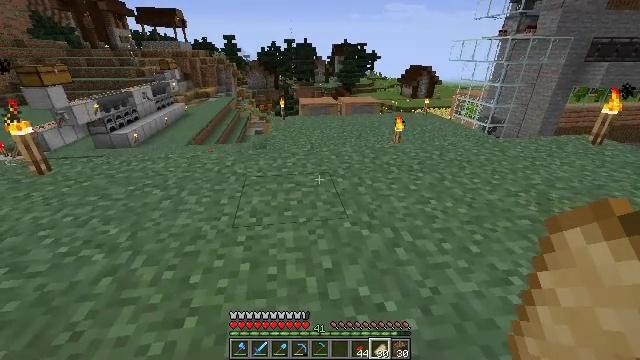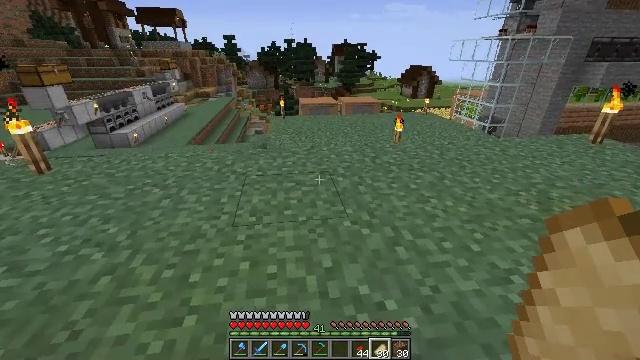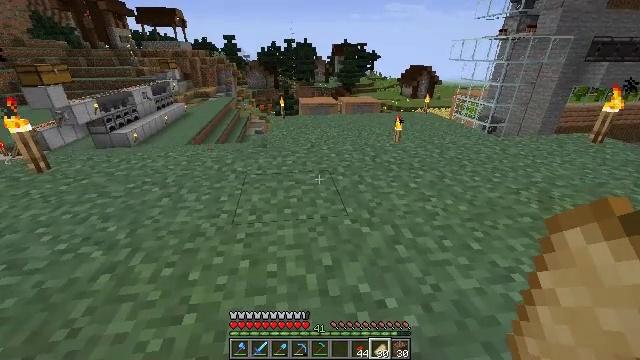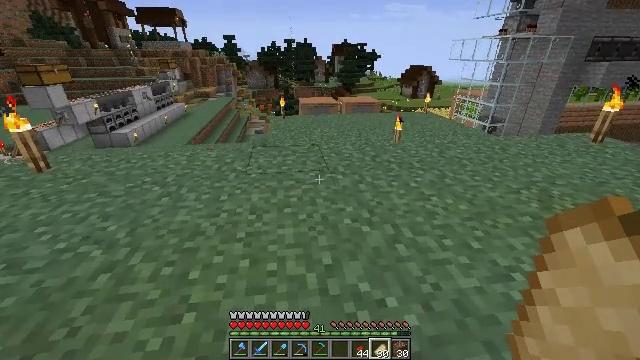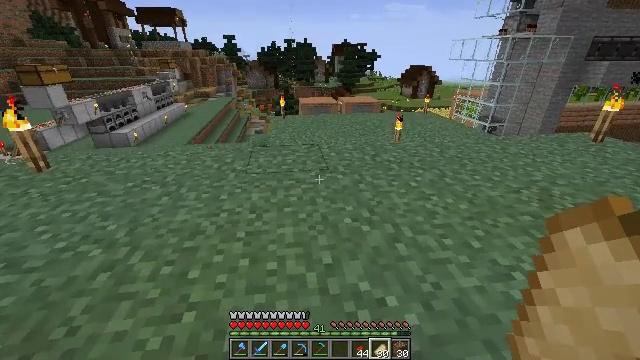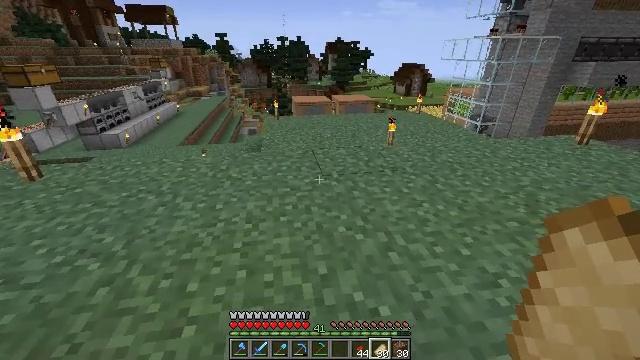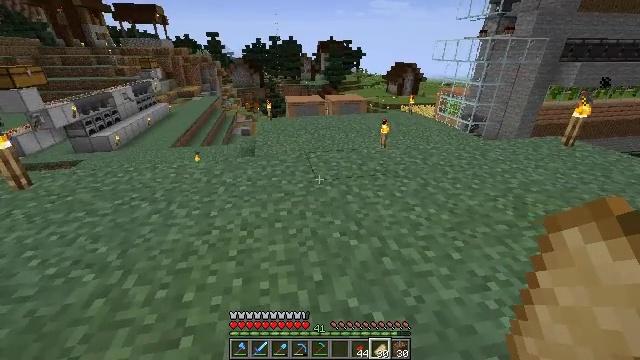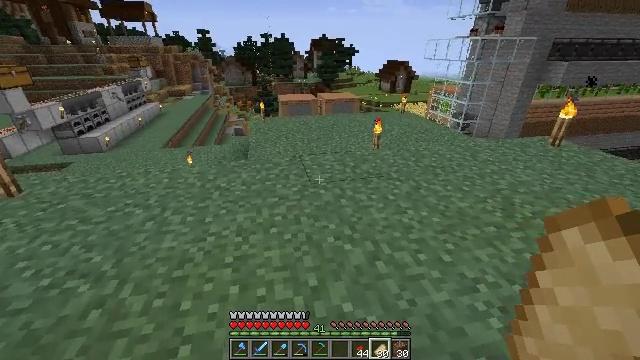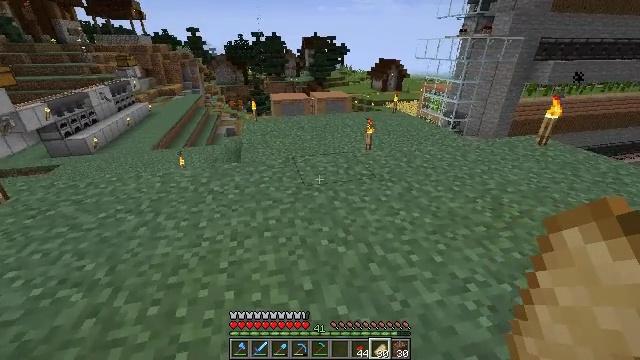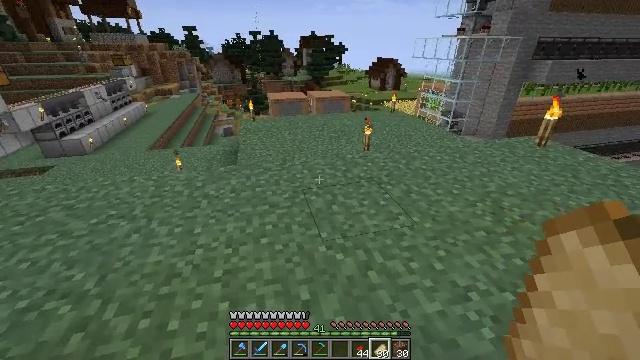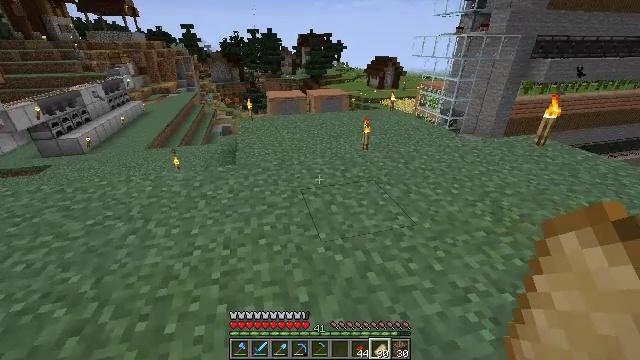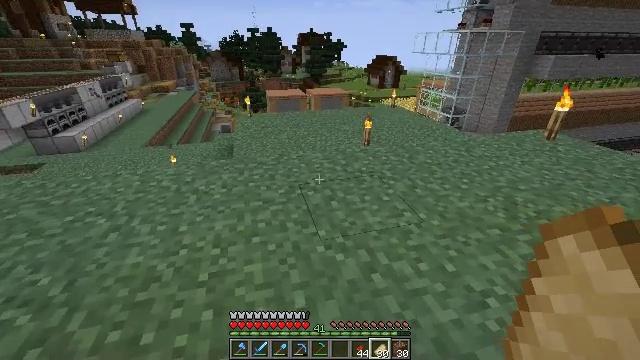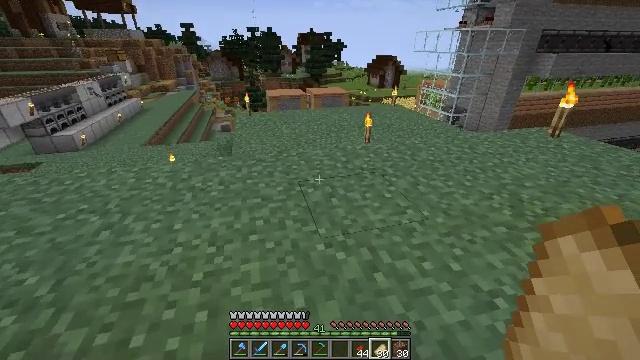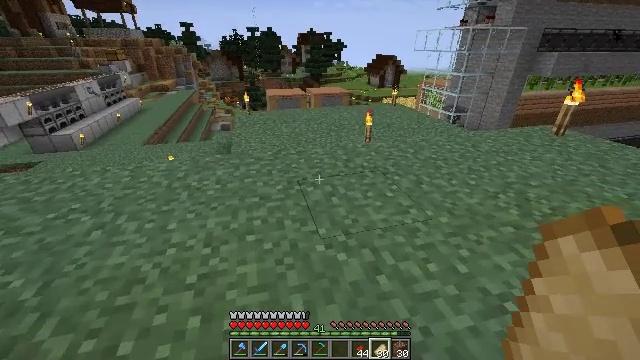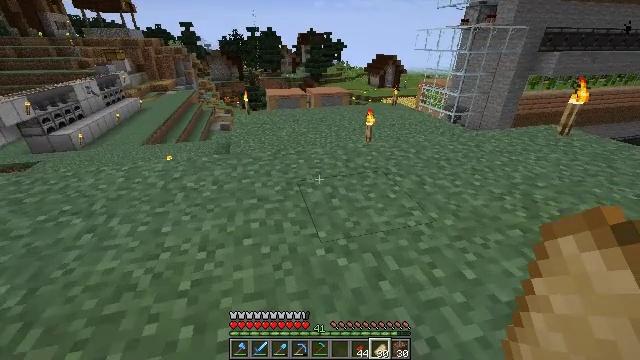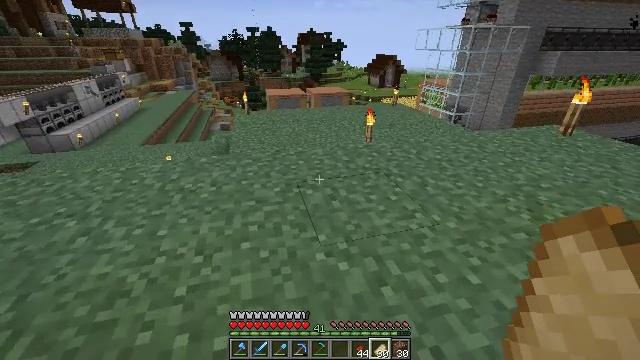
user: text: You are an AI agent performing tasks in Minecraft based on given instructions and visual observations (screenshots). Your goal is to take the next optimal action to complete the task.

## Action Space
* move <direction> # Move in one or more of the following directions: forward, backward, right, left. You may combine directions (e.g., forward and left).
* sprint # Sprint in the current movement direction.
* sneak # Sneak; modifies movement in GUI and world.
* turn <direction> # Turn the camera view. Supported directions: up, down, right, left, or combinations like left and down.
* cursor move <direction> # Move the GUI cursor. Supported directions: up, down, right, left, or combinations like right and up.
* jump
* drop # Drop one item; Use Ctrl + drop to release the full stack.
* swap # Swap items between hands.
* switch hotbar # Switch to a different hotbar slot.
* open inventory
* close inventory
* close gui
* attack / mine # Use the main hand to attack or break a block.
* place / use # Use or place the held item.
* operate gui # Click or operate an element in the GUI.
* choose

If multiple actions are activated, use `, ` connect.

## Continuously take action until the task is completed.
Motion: motion action
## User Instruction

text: Reclaim the cartography table for later use.
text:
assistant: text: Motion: sneak
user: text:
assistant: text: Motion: sneak
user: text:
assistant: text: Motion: no_op
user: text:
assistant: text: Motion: no_op
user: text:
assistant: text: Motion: turn right
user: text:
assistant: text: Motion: turn right
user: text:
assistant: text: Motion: turn right
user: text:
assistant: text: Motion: turn right
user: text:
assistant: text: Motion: move forward, sneak
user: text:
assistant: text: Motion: move forward, sneak
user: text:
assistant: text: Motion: move forward, sneak
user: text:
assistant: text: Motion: move forward, sneak
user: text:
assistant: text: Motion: move forward, sneak
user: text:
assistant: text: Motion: move forward, sneak
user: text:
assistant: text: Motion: move forward, sneak
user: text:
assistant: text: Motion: move forward, sneak
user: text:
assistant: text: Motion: move forward, sneak
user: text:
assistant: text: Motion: move forward, sneak
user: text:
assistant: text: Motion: move forward, sneak
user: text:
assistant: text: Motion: move forward, sneak, jump
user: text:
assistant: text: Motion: move forward, sneak, jump
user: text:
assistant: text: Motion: move forward, sneak, jump
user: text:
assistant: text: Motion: move forward, sneak, jump
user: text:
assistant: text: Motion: move forward, sneak, jump
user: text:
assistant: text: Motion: move forward, sneak, jump
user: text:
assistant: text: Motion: move forward, jump
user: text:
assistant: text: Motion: move forward, jump
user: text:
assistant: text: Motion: move forward, jump
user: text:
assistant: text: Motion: move forward, jump
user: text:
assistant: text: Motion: move forward, jump